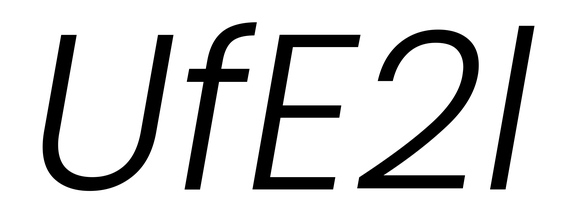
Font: Poppins-LightItalic